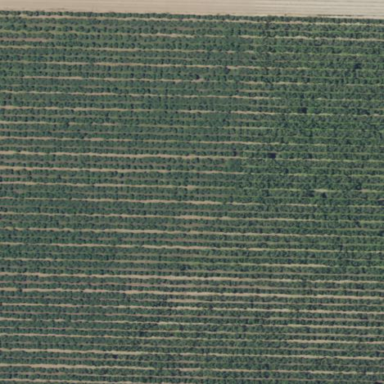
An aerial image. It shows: Orchard filled with almond trees.